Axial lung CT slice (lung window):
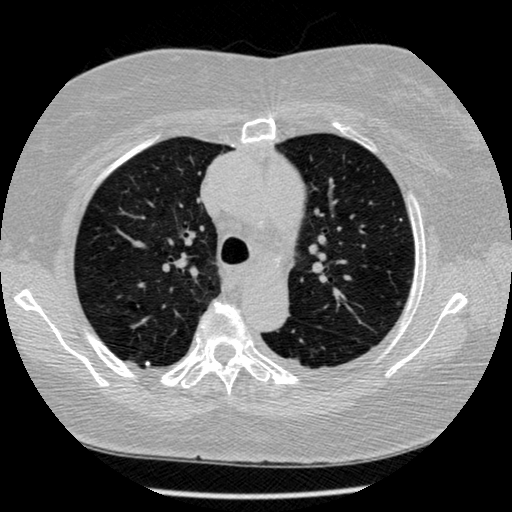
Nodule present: no